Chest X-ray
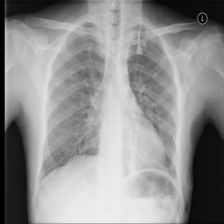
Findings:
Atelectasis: positive
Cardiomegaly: negative
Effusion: negative
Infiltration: negative
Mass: negative
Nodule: negative
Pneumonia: negative
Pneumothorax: positive
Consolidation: negative
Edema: negative
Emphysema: positive
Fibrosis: negative
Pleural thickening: negative
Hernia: negative